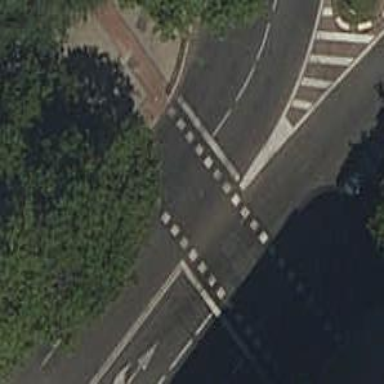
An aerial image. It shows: Crossing with traffic signals.